Question: I am getting the below error while running a pig script.[
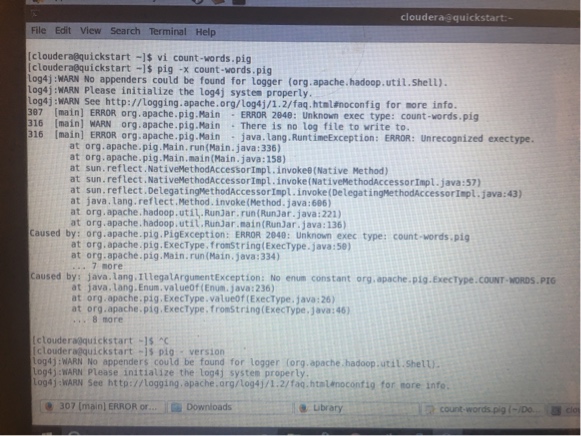
Answer: Please read Pig manual carefully
<URL>
and observe that -x expects execution mode to be specified (either local or mapreduce). So the correct command would be
'pig -x local wordcount.pig'